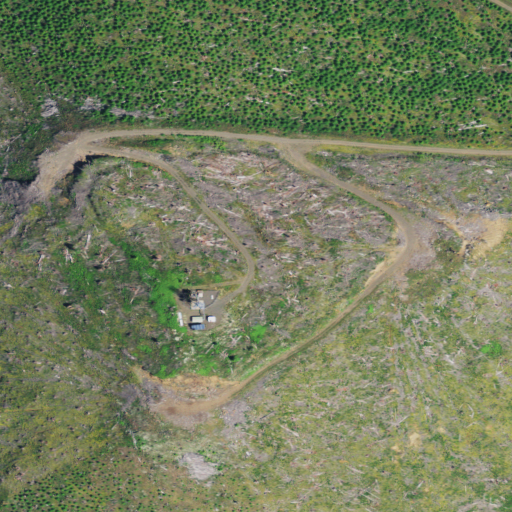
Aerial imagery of mountain in Oregon named Euchre Mountain containing shrub, evergreen forest, grassland, deciduous forest, and low intensity development